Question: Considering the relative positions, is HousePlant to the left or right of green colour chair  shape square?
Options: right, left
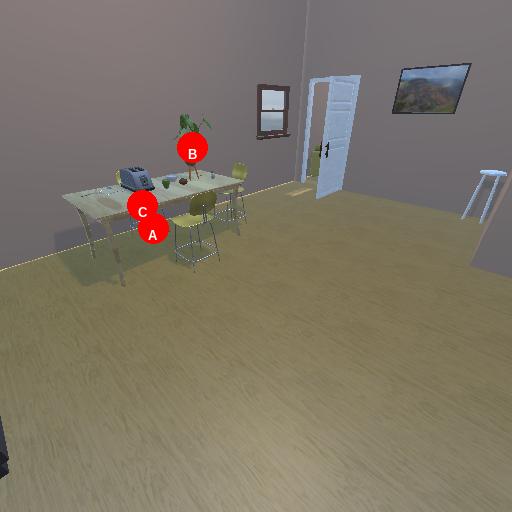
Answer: right